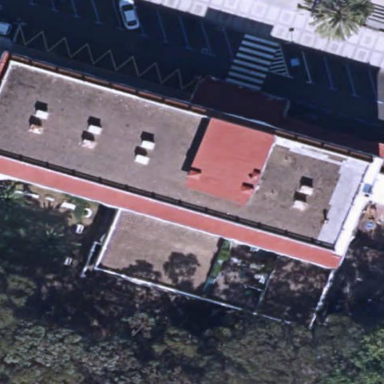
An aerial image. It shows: Hotel building.